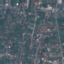
Label: Residential